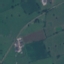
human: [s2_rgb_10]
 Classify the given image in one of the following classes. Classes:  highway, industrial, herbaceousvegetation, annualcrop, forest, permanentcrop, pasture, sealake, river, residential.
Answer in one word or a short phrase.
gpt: Pasture